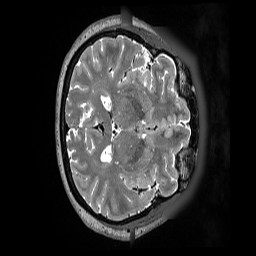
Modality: T2w
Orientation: axial
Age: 61
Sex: male